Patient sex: M
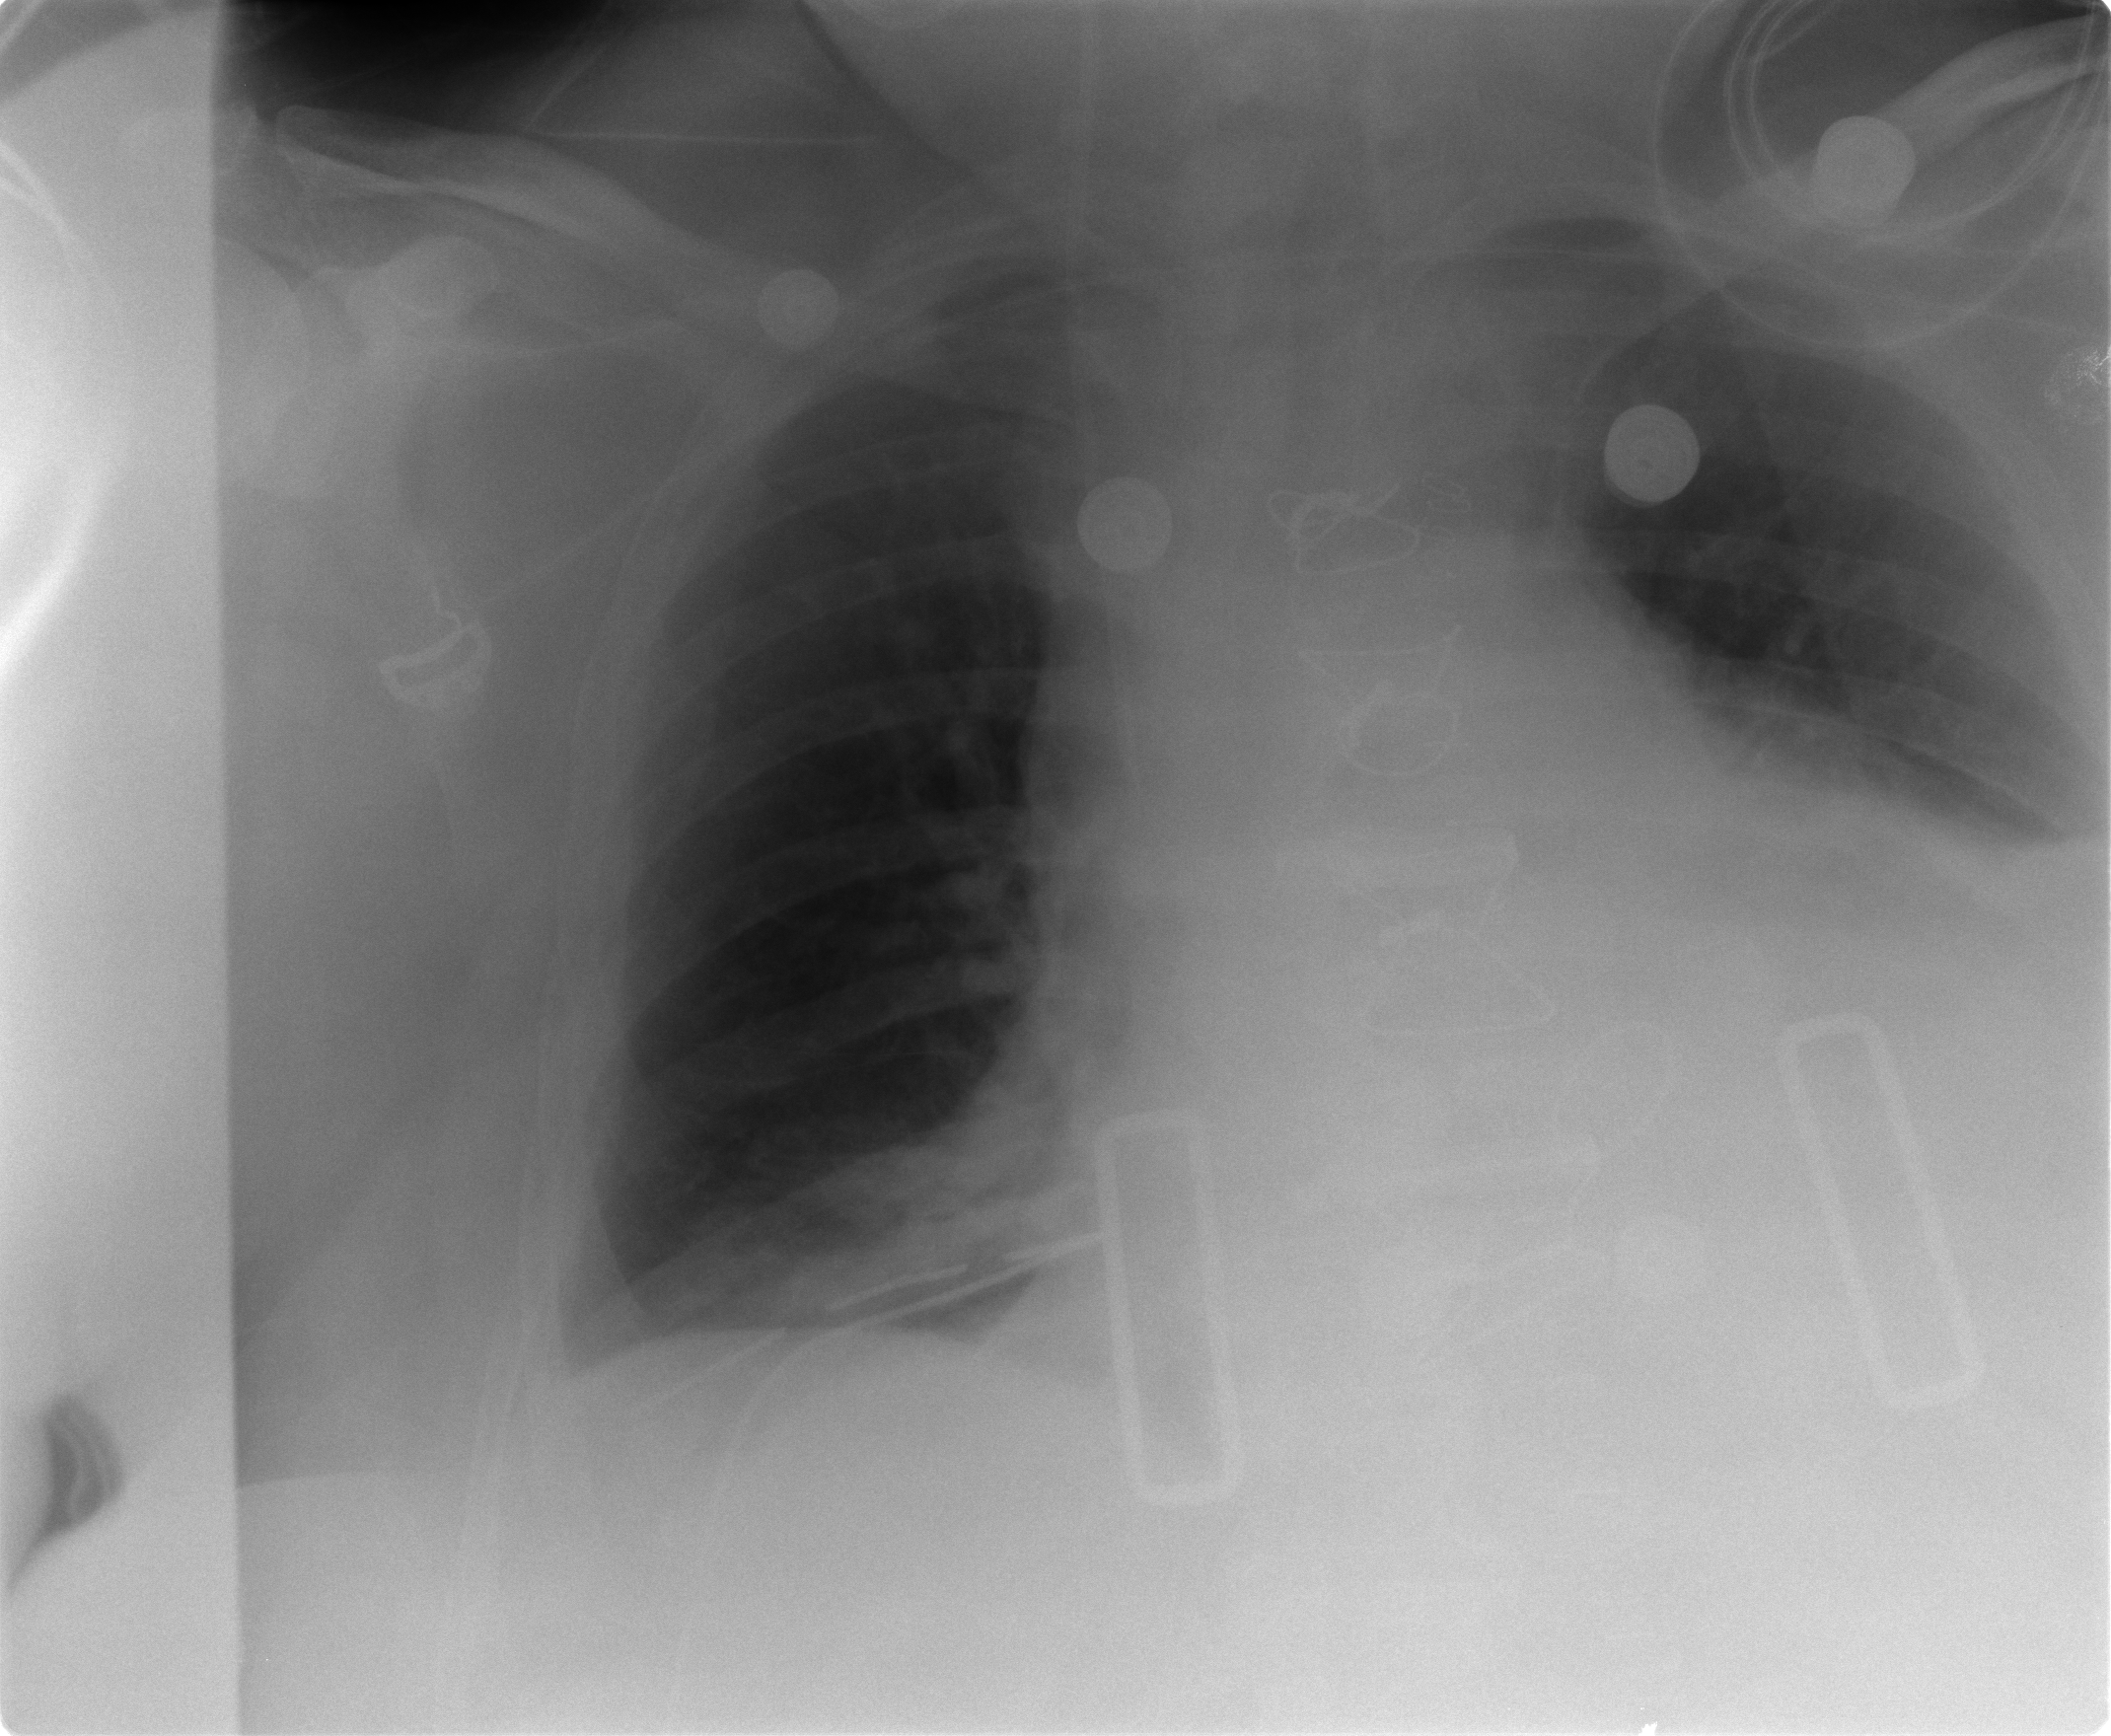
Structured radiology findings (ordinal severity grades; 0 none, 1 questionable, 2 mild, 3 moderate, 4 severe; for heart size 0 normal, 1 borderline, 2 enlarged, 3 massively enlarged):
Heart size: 2
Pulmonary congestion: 0
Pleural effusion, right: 1
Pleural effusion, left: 3
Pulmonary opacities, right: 0
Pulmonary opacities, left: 0
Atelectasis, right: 3
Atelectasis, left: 4